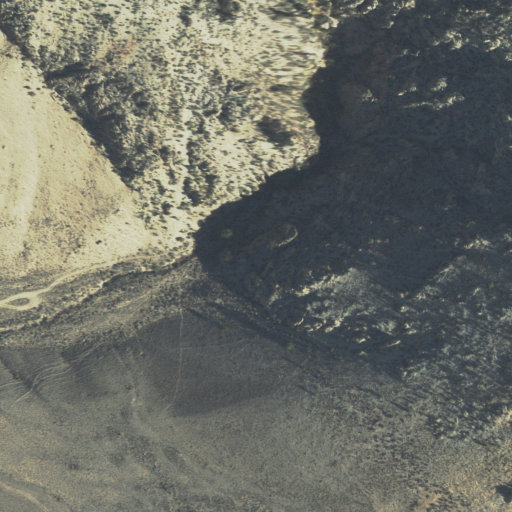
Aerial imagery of valley in Idaho named Devil Canyon containing only shrub